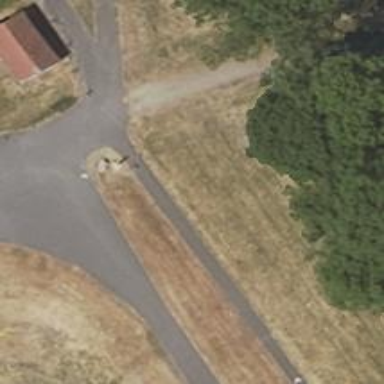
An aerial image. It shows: Unclassified road with asphalt surface and embankment.